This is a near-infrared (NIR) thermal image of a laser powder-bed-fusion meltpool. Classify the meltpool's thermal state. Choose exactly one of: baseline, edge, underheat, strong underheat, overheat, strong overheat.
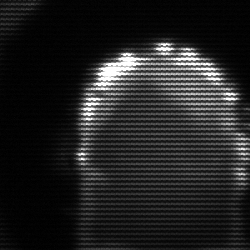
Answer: baseline